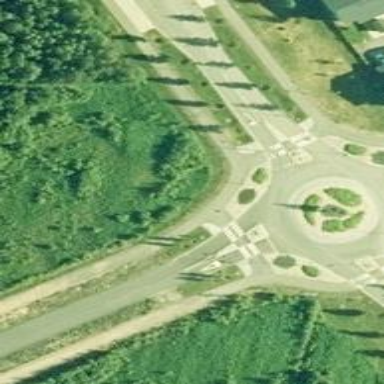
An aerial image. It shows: Marked road crossing.